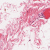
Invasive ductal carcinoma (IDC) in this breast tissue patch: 0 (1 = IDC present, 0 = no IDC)